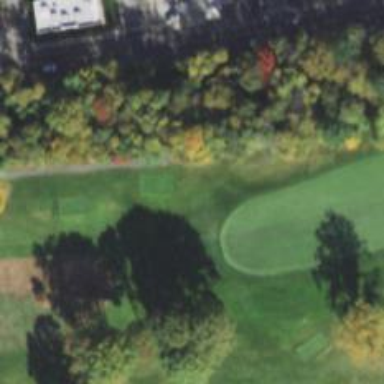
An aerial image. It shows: Golf tee.